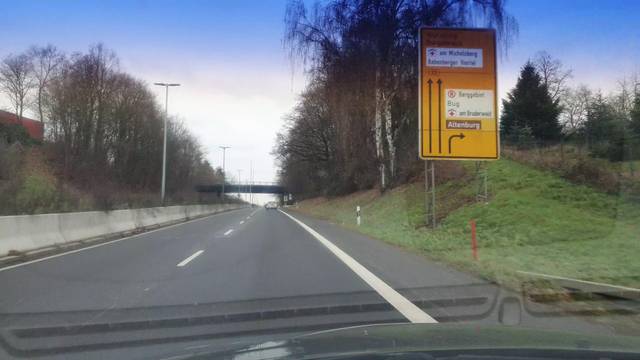
Region: Germany
Coordinates: 49.876, 10.89